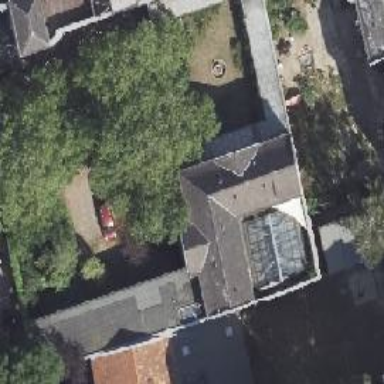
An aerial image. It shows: Part of building.